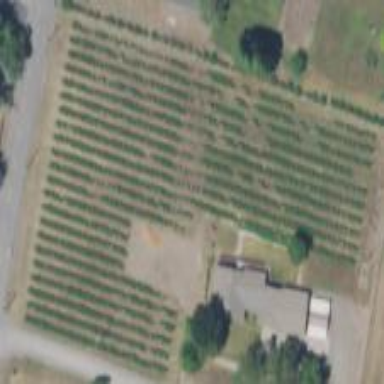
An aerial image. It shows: Vineyard where grapes are grown.